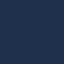
Land use / land cover: SeaLake